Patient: sex M, age 65
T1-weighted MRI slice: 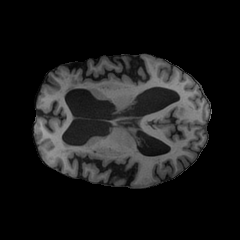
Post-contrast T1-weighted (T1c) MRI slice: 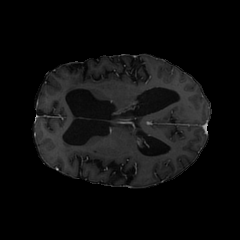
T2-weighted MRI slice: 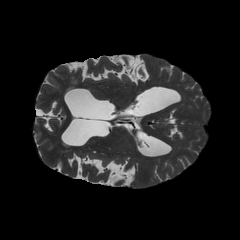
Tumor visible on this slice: no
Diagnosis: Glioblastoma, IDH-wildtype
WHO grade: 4